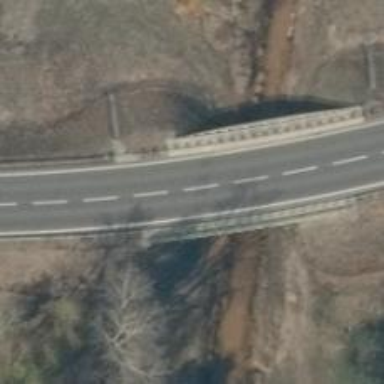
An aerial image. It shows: Secondary road with asphalt surface passing over bridge.